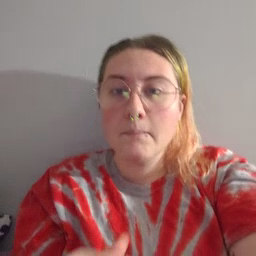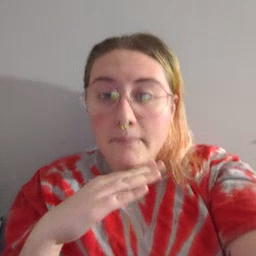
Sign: pig